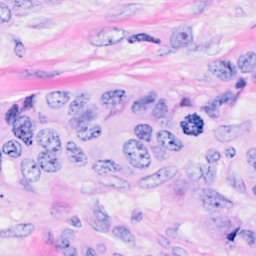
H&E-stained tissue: Breast